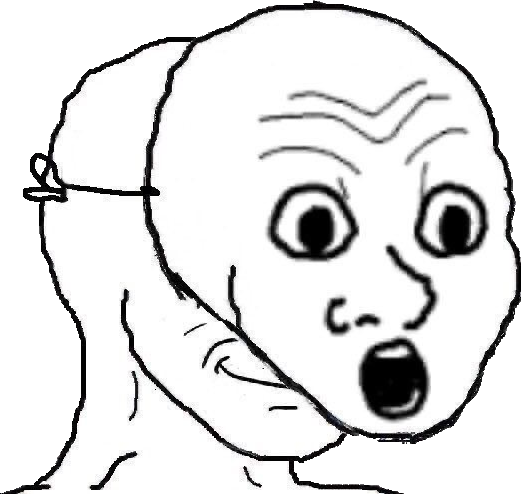
Label: 5_Smugjak